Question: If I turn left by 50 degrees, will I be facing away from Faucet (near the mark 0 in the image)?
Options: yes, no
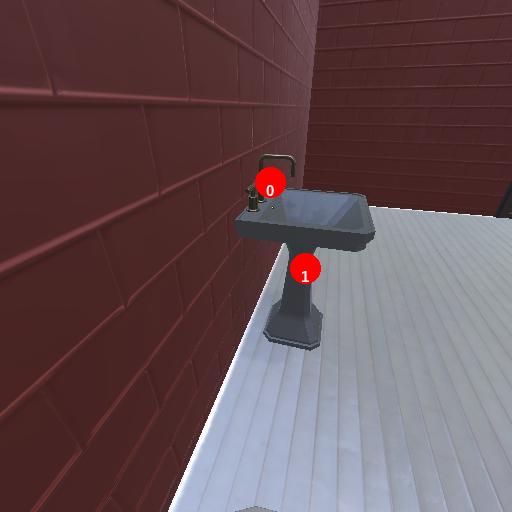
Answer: yes